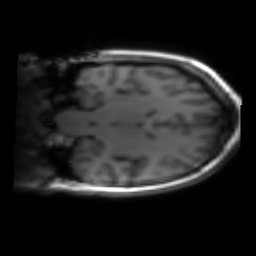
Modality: inplaneT1
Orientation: coronal
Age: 27
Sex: female
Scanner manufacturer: siemens
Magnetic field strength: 3 T
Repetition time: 1.2 s
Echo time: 0.00251 s